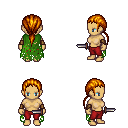
a pixel art fantasy rpg character, female body template, human, tanned skin, green tattered cape, red pants, dark blonde ponytail hairstyle, cloth bracers, dagger, four views (front, back, left, right), 2x2 character sprite sheet, small pixel art, hard edges, no anti-aliasing